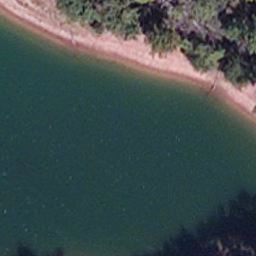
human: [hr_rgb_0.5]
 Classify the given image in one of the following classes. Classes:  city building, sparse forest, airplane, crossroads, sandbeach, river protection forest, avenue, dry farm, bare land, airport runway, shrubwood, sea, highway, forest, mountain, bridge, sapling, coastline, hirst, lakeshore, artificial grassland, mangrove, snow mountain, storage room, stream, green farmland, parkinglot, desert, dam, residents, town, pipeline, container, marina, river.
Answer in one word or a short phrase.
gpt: lakeshore